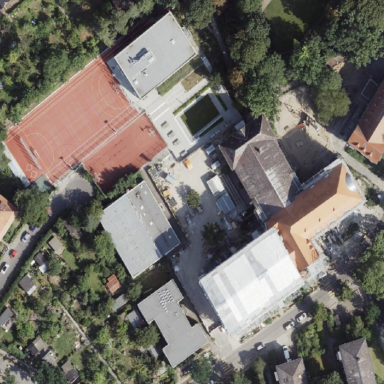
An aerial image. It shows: School.